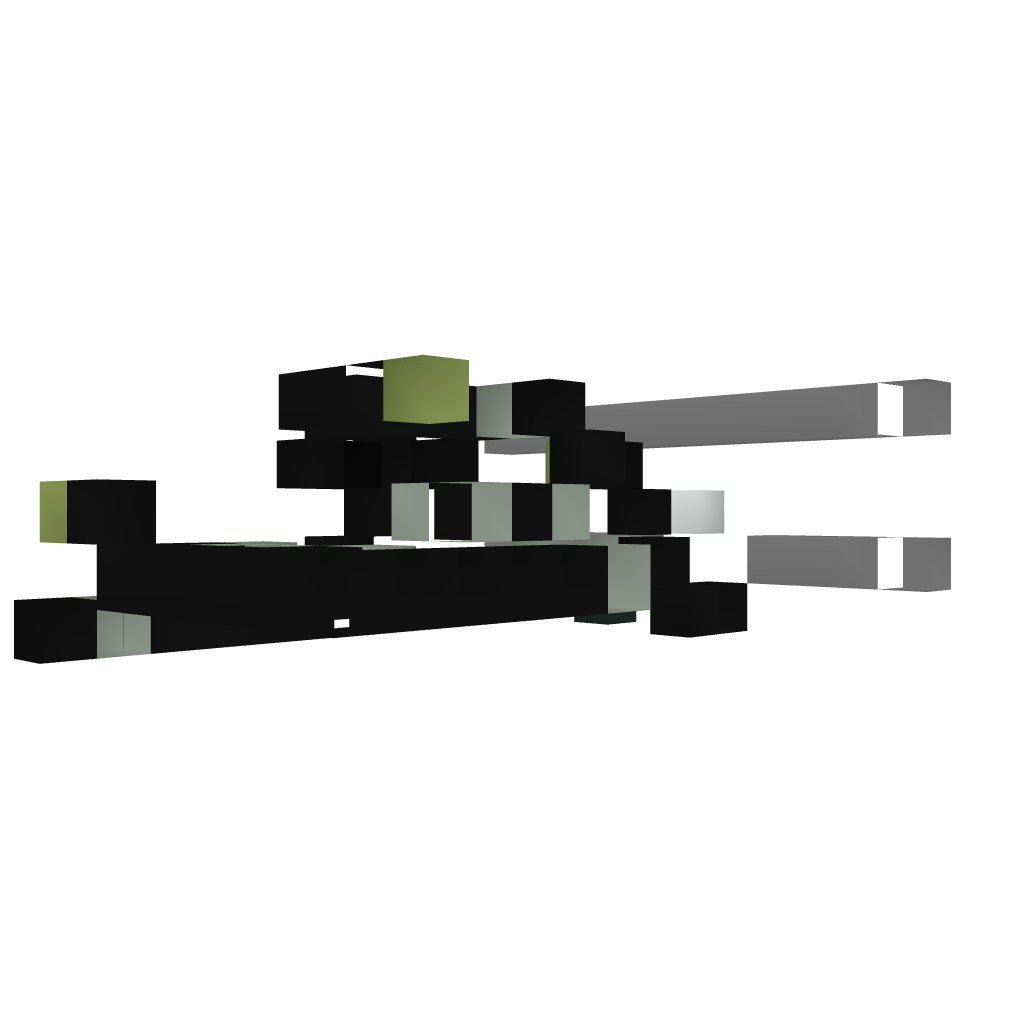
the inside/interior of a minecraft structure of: Nazi Zombies Quick Revive